Question: I wonder why I get the error msg "unresolved inclusion" for 'stddef.h'

The background is this question:
<URL>
where I try to solve the entire hw interrupt mechanism that I now divide into smaller problems to pinpoint what it is that makes the program not tick forward the time when I switch from polling to hardware timer.
What do you think is the matter? Does this problem have anything to do with that time is not ticking forward? When I did it with polling it worked:
<URL>
Now I want to do it with hw interrupts and I followed the manual but still have some issues that I hope you can help me with?
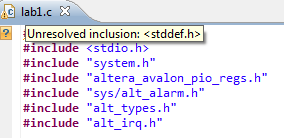
Answer: Search for 'stdio.h' in your compiler's path. It could possibly be in some kind of 'include' or 'inc' folder. Then try to see if there is a 'stddef.h' at the same place.
Try to remove the line including 'stddef.h' and see if the compiler complains about 'stdio.h'.
If you find both files, then you probably need to setup your build commands to add the path to the 'std*.h' files (possibly with the '-I' flag).